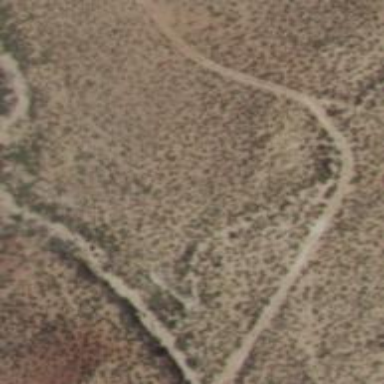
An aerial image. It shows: Track road.